Interaction volume radius: 5 \u00c5
Interaction volume height: 25 \u00c5
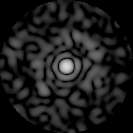
Disorder parameter: 0.8164